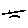
Label: line